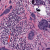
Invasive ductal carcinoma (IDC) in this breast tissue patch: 0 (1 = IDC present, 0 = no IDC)